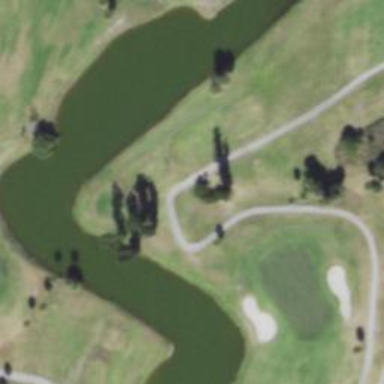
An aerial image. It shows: Path for both roads and golfers.